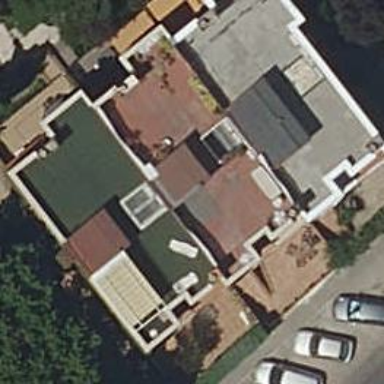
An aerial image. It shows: Terrace building.